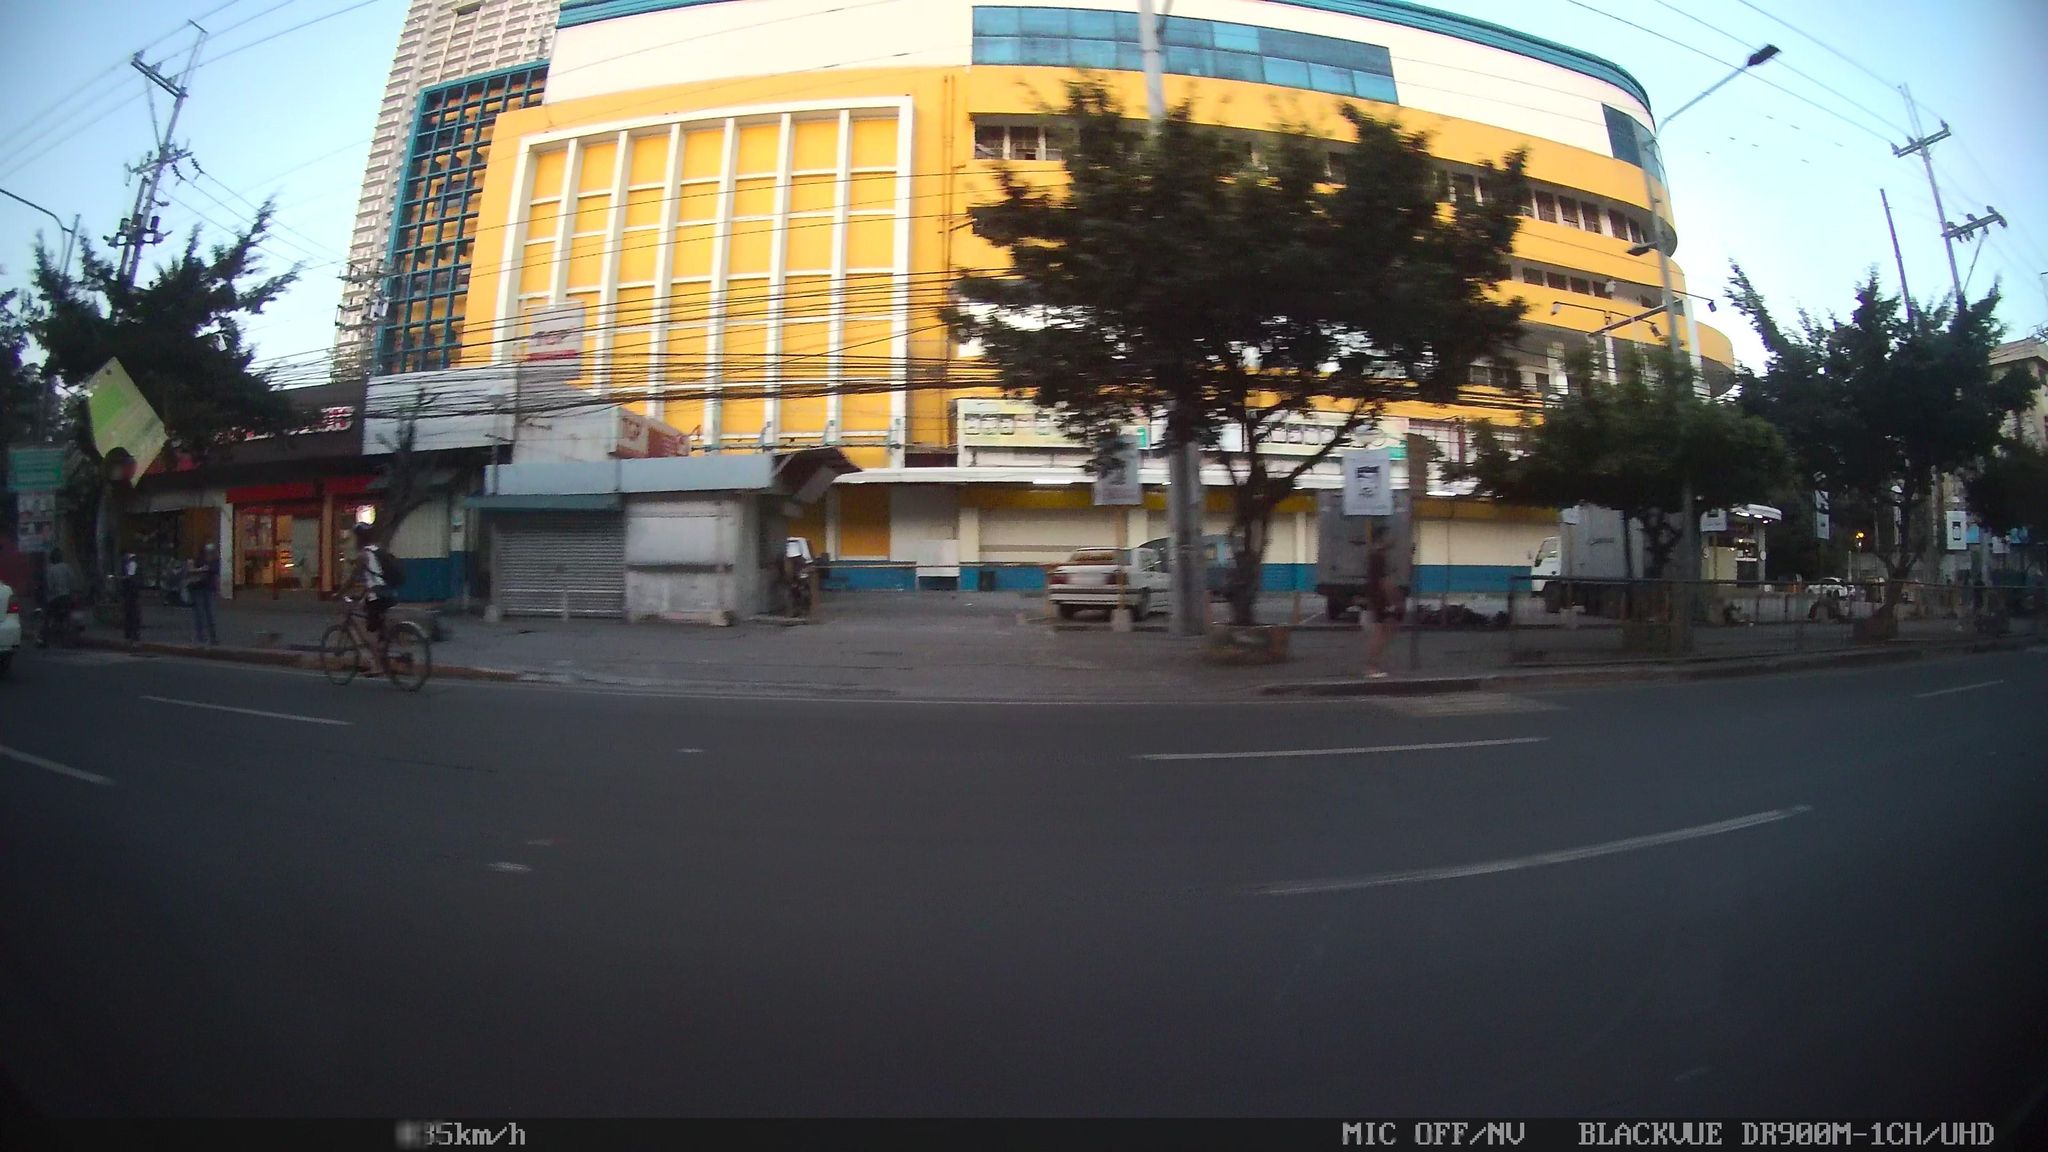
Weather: clear
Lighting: day
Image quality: good
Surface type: driving surface
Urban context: urban centre
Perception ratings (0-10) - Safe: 1.08, Lively: 5.85, Beautiful: 4.7, Boring: 2.63, Depressing: 6.05, Wealthy: 7.07